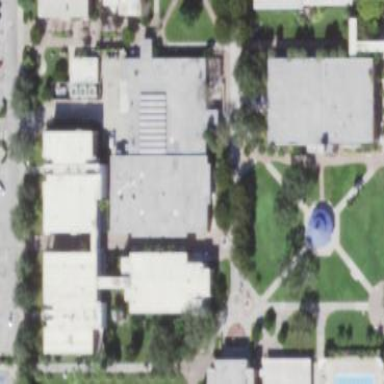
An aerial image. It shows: College building.